Question: I hope I'm not repeating - it doesn't seem like there are any questions that have the same specifications as mine.
I'm looking for a way to "crop" a div with jQuery. The div is going to start with a width of zero, and then get animated to its full length. The tricky part is I want any text that overflows on the side to be hidden, rather than just pushed down to fill the space.
It doesn't seem like the regular "overflow: hidden" will work because I could have many lines of text, and I want each line to be "cropped", so the characters for the individual line are hidden instead of being bumped down to the next line.
I hope this is clear. Any suggestions?
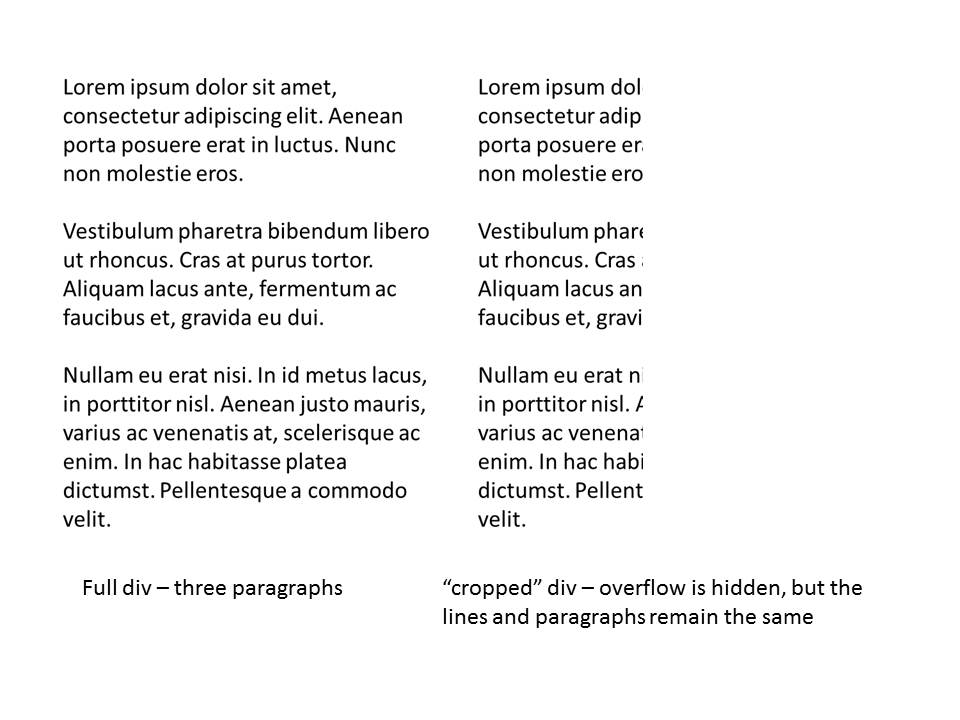
Answer: You'll need to use nested elements and CSS:
'''
<div id="content">
<p>Paragraph 1</p>
<p>Paragraph 2</p>
<p>Paragraph 3</p>
</div>
'''
In CSS you'll want to set the 'p' elements's width to the full amount and set overflow to wrap. You'll then want the 'div' element to have overflow hidden and animate that element's width.
'''
p { width: 300px; margin-top: 18px; }
#content { overflow: hidden; width: 50px; }
'''
If you won't want the extra div in your markup you can create the wrapper div in jQuery and put the paragraphs inside it when it comes time to animate.
Fiddle: <URL>